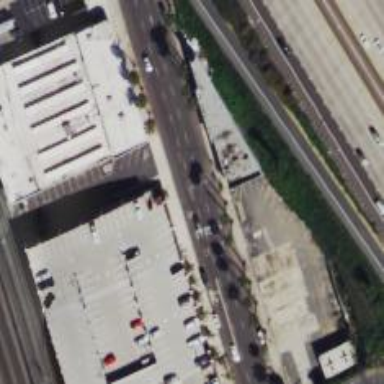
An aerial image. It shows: Car rental facility.